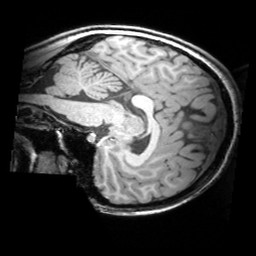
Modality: T1w
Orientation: sagittal
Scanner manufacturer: siemens
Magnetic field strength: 3 T
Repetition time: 1.81 s
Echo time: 0.00345 s